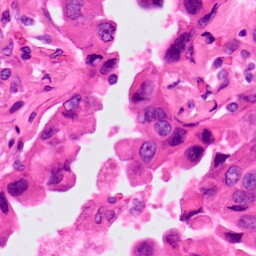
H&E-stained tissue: Lung